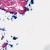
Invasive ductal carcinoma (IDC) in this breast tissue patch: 0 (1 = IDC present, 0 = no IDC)